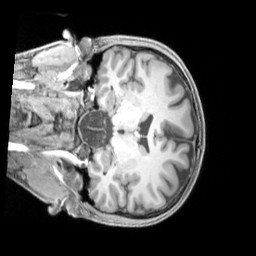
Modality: T1w
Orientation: coronal
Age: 19
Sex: male
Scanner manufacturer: siemens
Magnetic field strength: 3 T
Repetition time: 2.3 s
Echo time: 0.00226 s